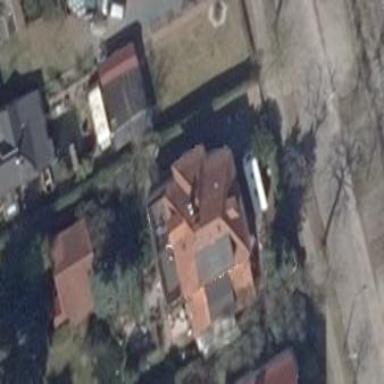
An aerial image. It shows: Hipped-roof building with apartments.